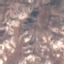
Land use / land cover class: HerbaceousVegetation